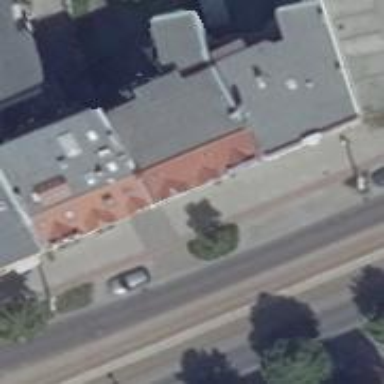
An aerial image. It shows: Light cyan apartments building with saltbox roof made of roof tiles. The roof orientation is across.